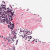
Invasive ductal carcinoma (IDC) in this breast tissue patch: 0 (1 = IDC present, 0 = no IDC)